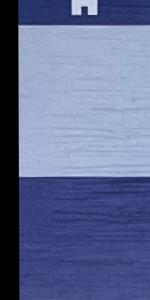
Label: Empty